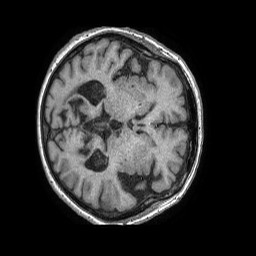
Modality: T1w
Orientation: axial
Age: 76
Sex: female
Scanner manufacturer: philips
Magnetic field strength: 1.5 T
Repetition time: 0.007706 s
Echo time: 0.003587 s